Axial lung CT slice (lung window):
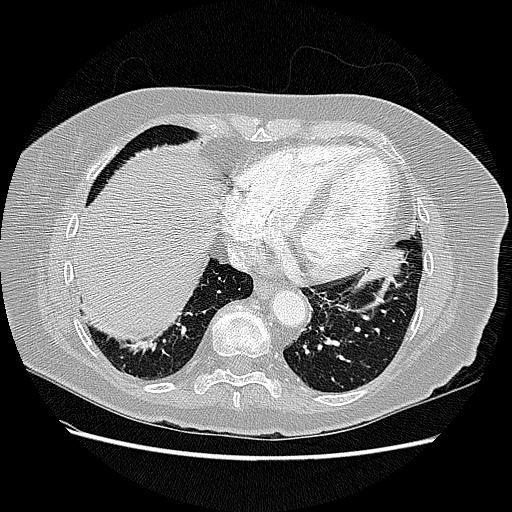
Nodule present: no